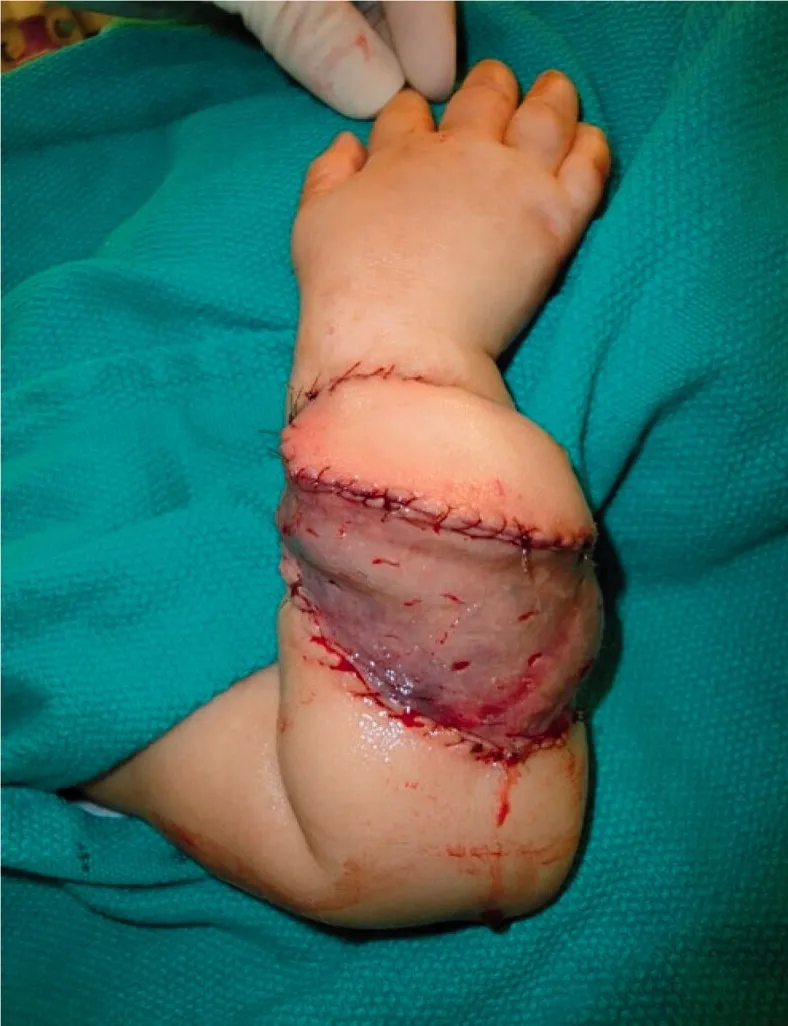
Intra-operative photograph of the final inset of the latissimus dorsi flap with a skin paddle and split thickness skin graft.
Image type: medical_photograph (other_medical_photograph)